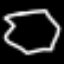
Label: octagon